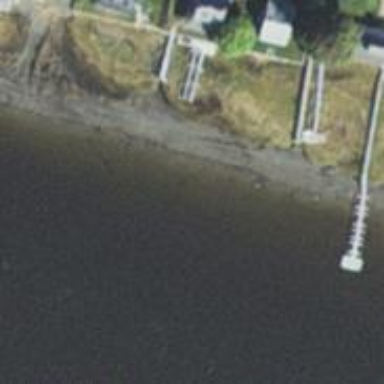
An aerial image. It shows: Pier with mooring facilities.